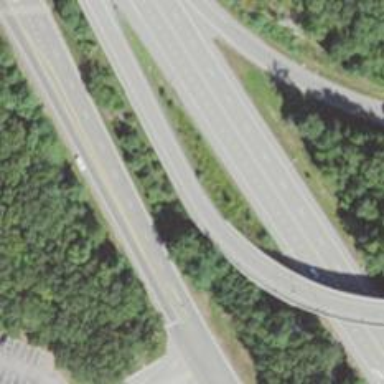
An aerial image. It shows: Trunk_link highway that also serves as expressway.